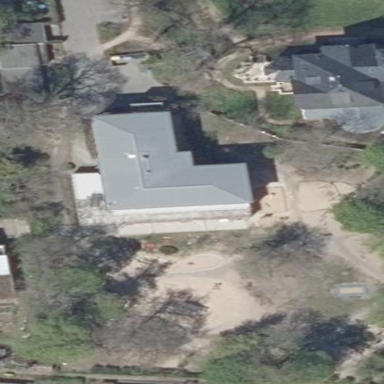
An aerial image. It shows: Kindergarten.